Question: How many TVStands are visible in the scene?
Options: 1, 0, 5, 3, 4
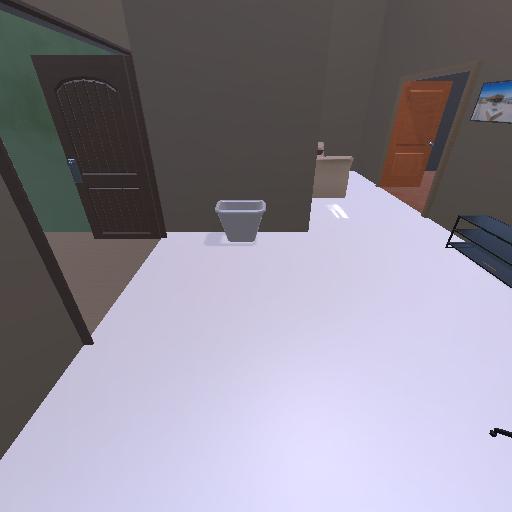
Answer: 1